Question: Using Firebug and Chrome developer tools, I can see loading some javascript and css files through an action can take an extra 500ms on my development machine. This happens to different files on different calls and doesn't matter what order I put them in. If I link directly to the files this 500ms delay doesn't ever occur. I can refresh the page over and over and get different values, but they always look like 500ms was added to the request time. If I keep refreshing the page, the extra 500ms shows up on different single files or sometimes two files where one is a 1000ms delay like in the image below.
---
Putting Monitor.Enter in my HttpModule's BeginRequest and Monitor.Exit in the EndRequest caused the delay to go away, so my guess is it has something to do with threading multiple requests.
---
I use the method descibed by Evan Nagel <URL> for caching, but the same thing happens when I replace the links with calls to my own controller with an action that just passes a raw file through:
'''
public FileResult RawFile(string path, string contentType)
{
var server = HttpContext.Server;
string decodedPath = server.UrlDecode(path);
string mappedPath = server.MapPath(decodedPath);
return File(mappedPath, contentType);
}
'''
Here's the code I have in the head section of my html:
'''
<link rel="stylesheet" href="@Url.Action("RawFile", new { controller = "Content", path = "~/Content/Site.css", contentType = "text/css" })" type="text/css" />
<script src="@Url.Action("RawFile", new { controller = "Content", path = "~/Scripts/debug/FBINFO.js", contentType = "application/x-javascript" })" type="text/javascript"></script>
<script src="@Url.Action("RawFile", new { controller = "Content", path = "~/Scripts/jquery-1.4.1.min.js", contentType = "application/x-javascript" })" type="text/javascript"></script>
'''
This doesn't seem to happen on my production server, at least not as often but it is harder to tell because the latency is higher normally. Is this something not to worry about? What would cause it? It happens both with Cassini and with my local IIS server on Windows 7 Home Ultimate 64 bit.
I've added a custom attribute to time the calls and the times between OnAction/OnResult Executing and Executed are generally sub-millisecond. I've used a stopwatch around the action method (the ZipController writes to the response stream and doesn't return a result) and the times are likewise always small, average 1.5ms and always under 10ms.
The only real difference I can see in the Fiddler headers is the X-AspNetMvc-Version header, so I set it to not be appended and even removed the X-AspNet-Version header to no avail. I've tried enabling and disabling compression and about everything else I can think of too. This is after I added my own Cache-Control and ETag headers which had no effect. Interestingly the 500ms delay happens even in the case of a 304 Not Modified response where the body is not sent. Sometimes two of the files will have delays, one 500ms and the other 1000ms.
Direct file:
'''
HTTP/1.1 200 OK
Content-Type: application/x-javascript
Last-Modified: Sun, 29 May 2011 22:42:27 GMT
Accept-Ranges: bytes
ETag: "b57a84af511ecc1:0"
Server: Microsoft-IIS/7.5
Date: Mon, 30 May 2011 04:38:20 GMT
Content-Length: 1336
'''
RawFile action:
'''
HTTP/1.1 200 OK
Cache-Control: public
Content-Type: application/x-javascript
ETag: "CD9F383D0537373C6D2DC8F60D6519A6"
Server: Microsoft-IIS/7.5
Date: Mon, 30 May 2011 04:34:37 GMT
Content-Length: 1336
'''

Following IanT8's comment, I added an HttpModule to track begin/end request, as well as adding log calls as the first and last statements of my action methods. Long story short both requests come in at the same time and the 500ms delay occurs after the first EndRequest, before the action method of the second call is executed. This delay is usually 499ms, but it was 497ms once, 498ms once and 492ms once.
'''
2011-05-31 00:55:19.1874|INFO|20110531 00:55:19.196 BeginRequest: http://localhost:51042/Zip/Style?Path=~/Content/Site.css
2011-05-31 00:55:19.1874|INFO|20110531 00:55:19.197 BeginRequest: http://localhost:51042/Zip/Script?Path=~/Scripts/jquery-1.4.1.min.js|~/Scripts/debug/FBINFO.js
2011-05-31 00:55:19.2034|INFO|20110531 00:55:19.203 Style() Start
2011-05-31 00:55:19.2034|INFO|20110531 00:55:19.208 Style() End
2011-05-31 00:55:19.2034|INFO|20110531 00:55:19.212 EndRequest: http://localhost:51042/Zip/Style?Path=~/Content/Site.css
2011-05-31 00:55:19.7044|INFO|20110531 00:55:19.704 Script() Start
2011-05-31 00:55:19.7044|INFO|20110531 00:55:19.712 Script() End
2011-05-31 00:55:19.7044|INFO|20110531 00:55:19.713 EndRequest: http://localhost:51042/Zip/Script?Path=~/Scripts/jquery-1.4.1.min.js|~/Scripts/debug/FBINFO.js
'''
Now for the really interesting part. I created a static object on my HttpModule and called Monitor.Enter in the BeginRequest and Monitor.Exit in the EndRequest. The delay dissappeared. Chrome shows one call taking about 15-20ms and the other taking about 30-40ms because it has to wait for the first call to end, but the 500ms delay is gone. Obviously this solution is not optimal.
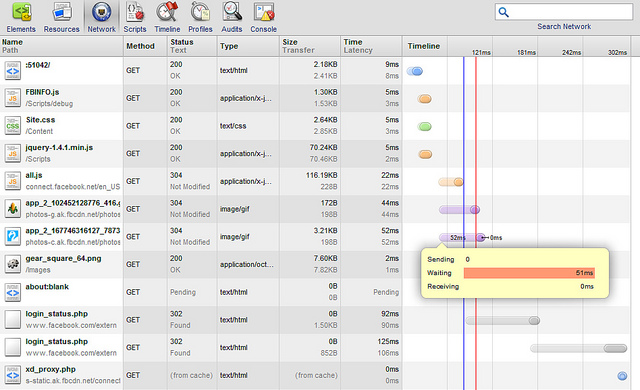
Answer: Try to disable session ('SessionStateAttribute').